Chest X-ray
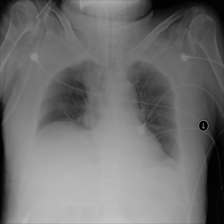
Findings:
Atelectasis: positive
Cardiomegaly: negative
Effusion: negative
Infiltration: negative
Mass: negative
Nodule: negative
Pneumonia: negative
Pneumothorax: negative
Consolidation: negative
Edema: negative
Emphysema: negative
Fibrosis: negative
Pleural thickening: negative
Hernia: negative